Interaction volume radius: 5 \u00c5
Interaction volume height: 25 \u00c5
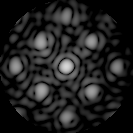
Disorder parameter: 0.2376